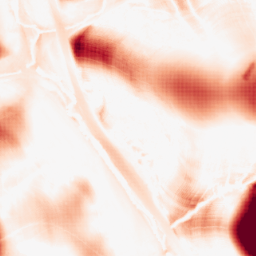
Category: morphological
Decomposition family: tophat
Decomposition parameters: size: 50
mode: white
Upsampling method: sinc_blackman
Upsampling parameters: scale: 2
kernel_size: 4
Upsampling scale: 2